Field crop: tomato
Growth stage: 1
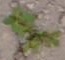
Species: portulaca